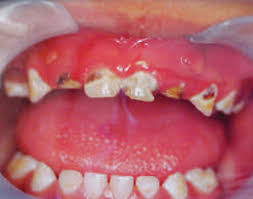
Condition: Caries